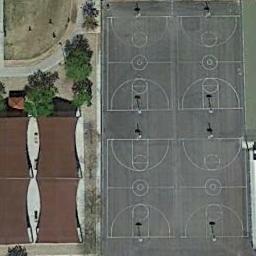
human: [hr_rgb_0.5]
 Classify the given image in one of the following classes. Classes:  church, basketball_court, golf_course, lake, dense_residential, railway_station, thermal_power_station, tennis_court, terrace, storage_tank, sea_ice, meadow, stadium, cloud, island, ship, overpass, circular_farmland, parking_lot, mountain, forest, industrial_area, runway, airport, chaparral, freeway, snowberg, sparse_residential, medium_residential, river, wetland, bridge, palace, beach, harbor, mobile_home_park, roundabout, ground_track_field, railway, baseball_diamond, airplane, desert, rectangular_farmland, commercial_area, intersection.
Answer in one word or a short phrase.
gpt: basketball_court